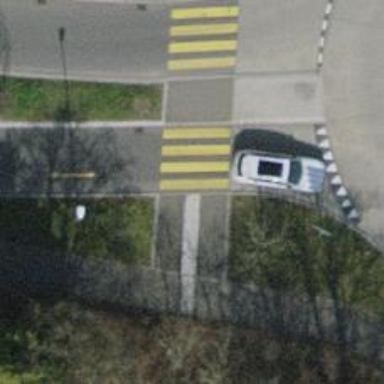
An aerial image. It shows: Kerb barrier.